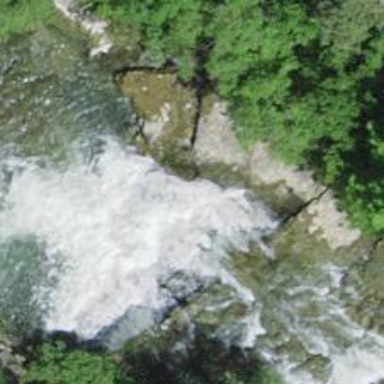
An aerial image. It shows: Beautiful waterfall.